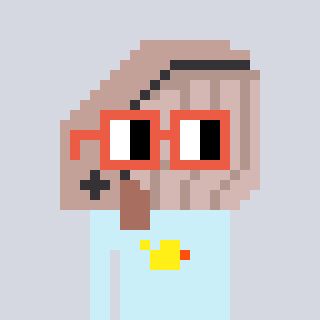
a pixel art character with square orange glasses, a whale-shaped head and a cold-colored body on a cool background